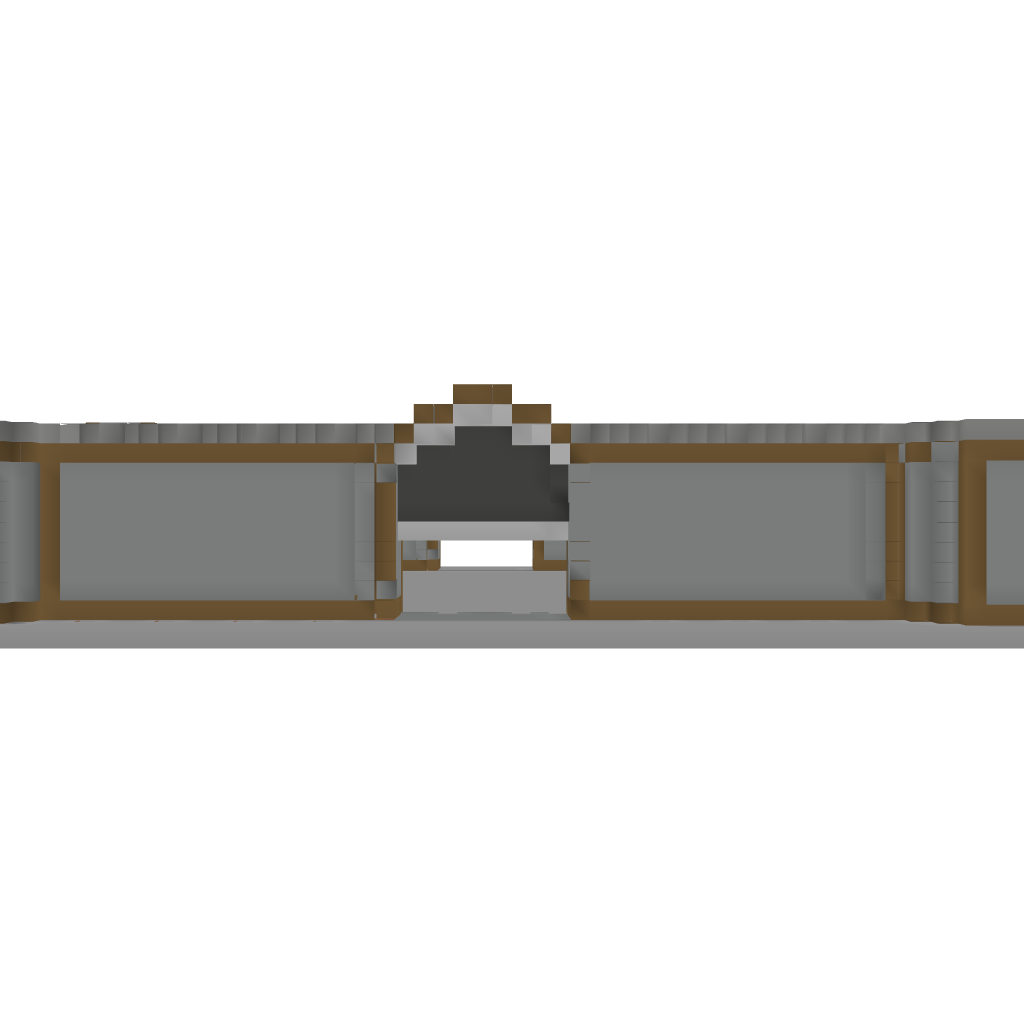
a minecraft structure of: castle walls